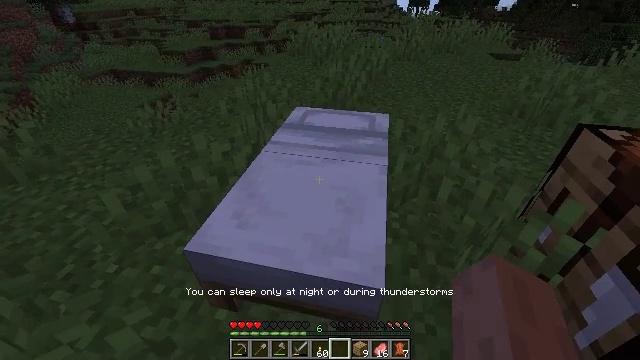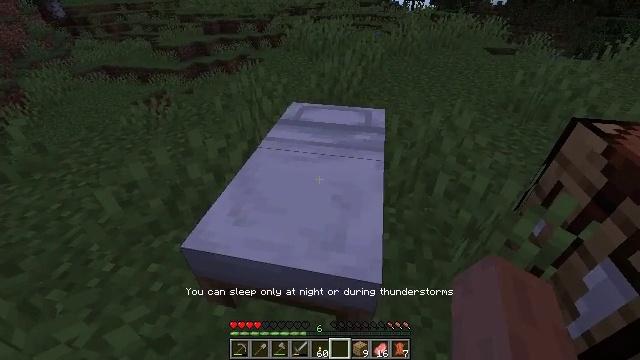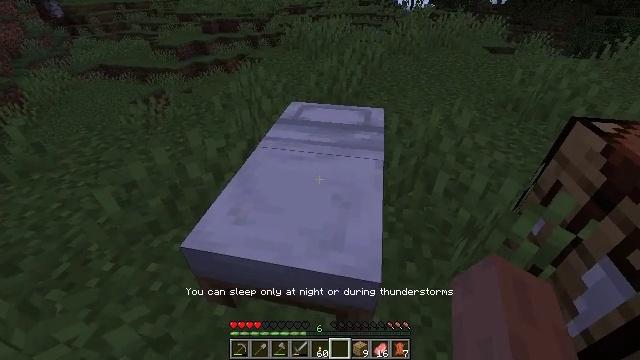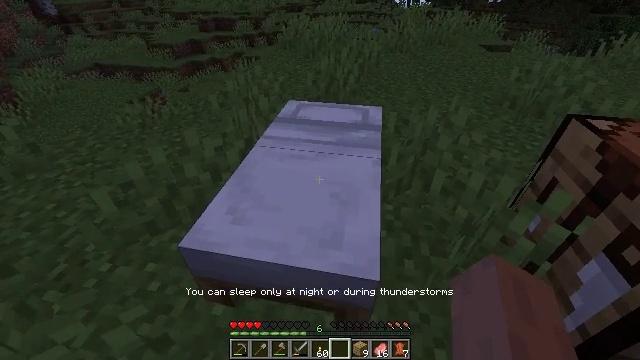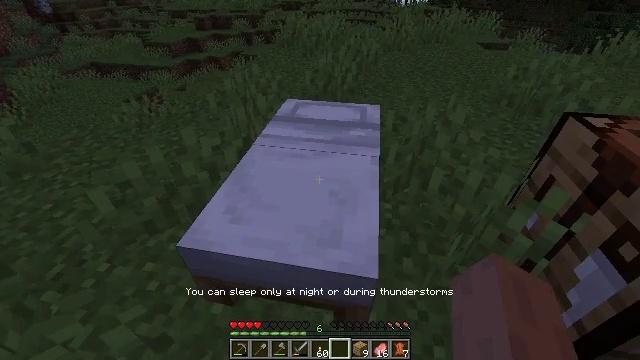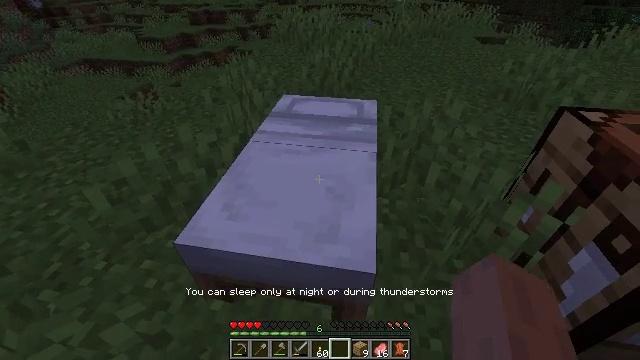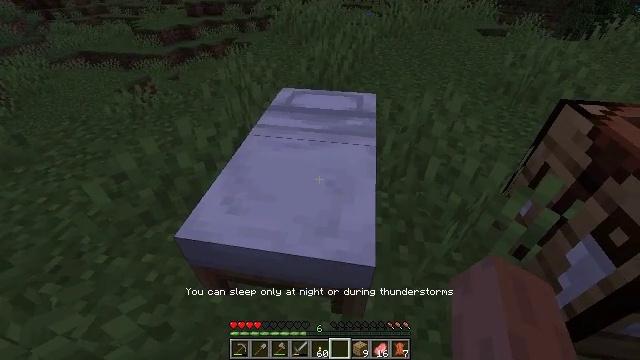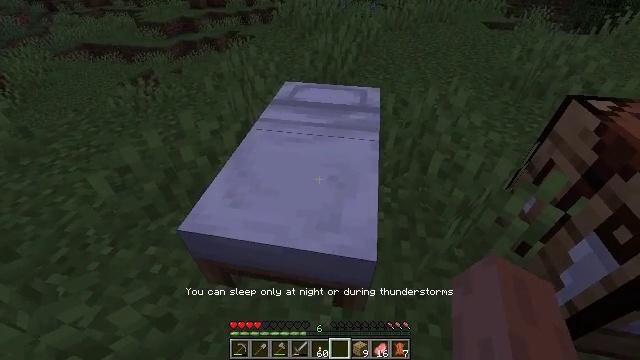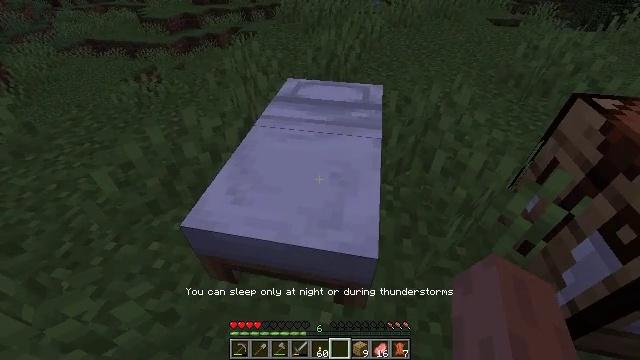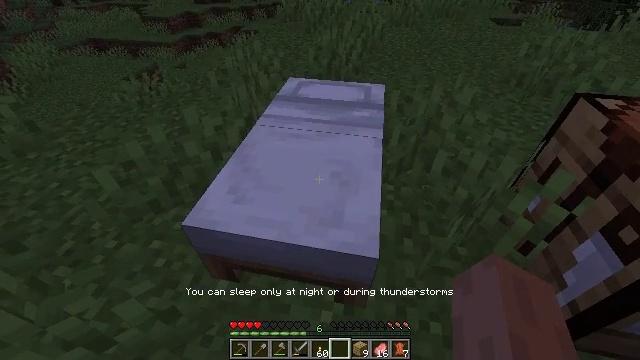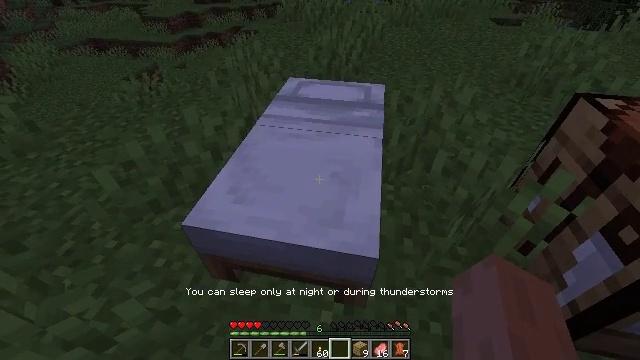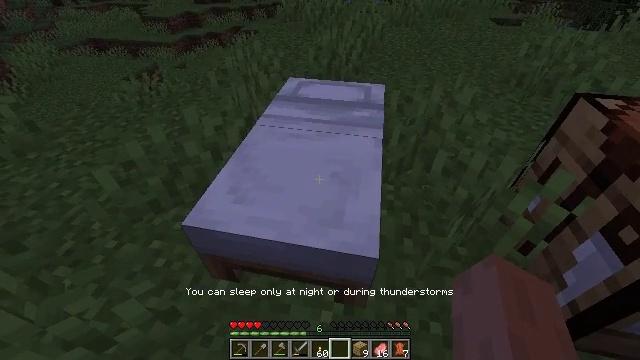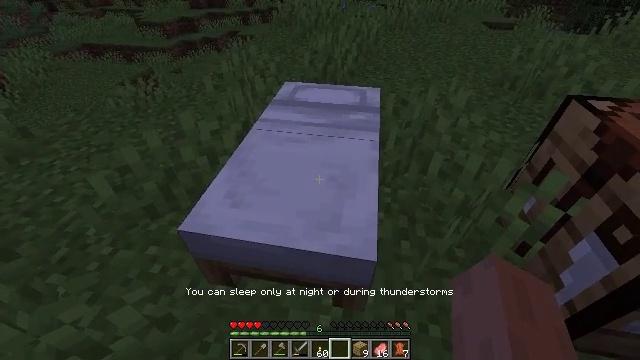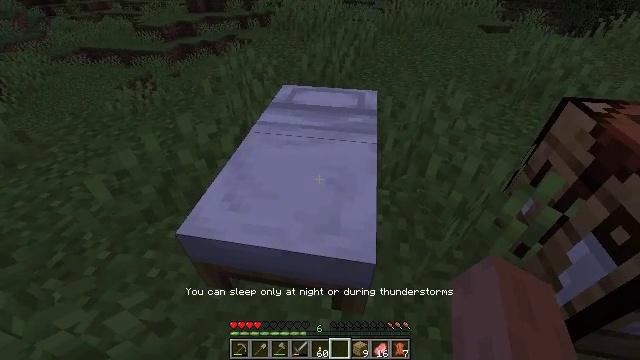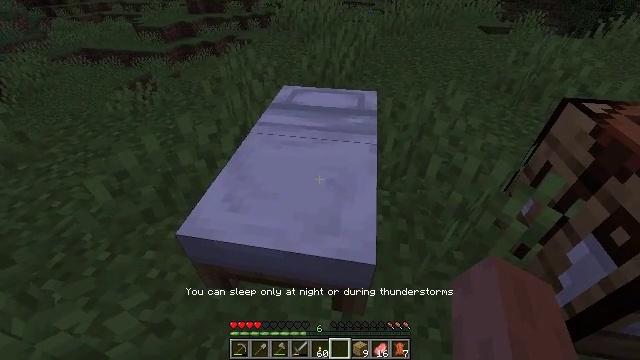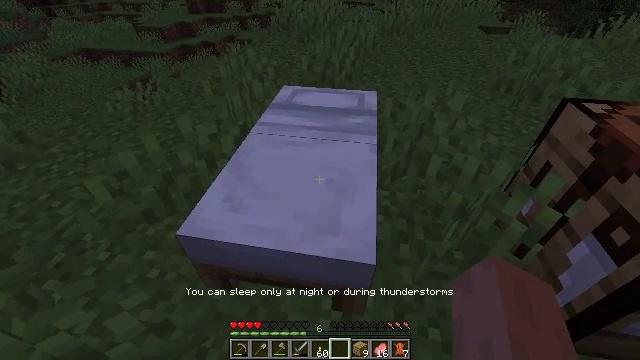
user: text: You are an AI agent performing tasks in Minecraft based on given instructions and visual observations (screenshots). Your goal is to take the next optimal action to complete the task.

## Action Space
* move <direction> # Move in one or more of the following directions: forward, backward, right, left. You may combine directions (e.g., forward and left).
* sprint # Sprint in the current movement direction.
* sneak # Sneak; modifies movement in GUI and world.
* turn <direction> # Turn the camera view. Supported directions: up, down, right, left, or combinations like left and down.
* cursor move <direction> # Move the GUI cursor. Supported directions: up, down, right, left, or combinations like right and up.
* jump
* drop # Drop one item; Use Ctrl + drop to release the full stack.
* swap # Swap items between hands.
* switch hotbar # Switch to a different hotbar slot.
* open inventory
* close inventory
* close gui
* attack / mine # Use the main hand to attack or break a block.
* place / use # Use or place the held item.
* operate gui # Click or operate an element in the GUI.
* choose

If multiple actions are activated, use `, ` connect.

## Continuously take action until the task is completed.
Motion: motion action
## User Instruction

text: Mine the white bed.
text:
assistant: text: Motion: no_op
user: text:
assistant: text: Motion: no_op
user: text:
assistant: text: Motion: no_op
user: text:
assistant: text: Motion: no_op
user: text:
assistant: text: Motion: no_op
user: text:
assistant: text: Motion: turn down
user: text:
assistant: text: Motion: turn down
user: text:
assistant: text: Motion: no_op
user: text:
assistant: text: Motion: no_op
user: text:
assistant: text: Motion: no_op
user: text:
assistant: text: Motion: no_op
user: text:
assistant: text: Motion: no_op
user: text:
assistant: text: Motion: no_op
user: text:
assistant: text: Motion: use / place
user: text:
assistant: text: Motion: use / place
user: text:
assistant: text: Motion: use / place
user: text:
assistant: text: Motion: turn up
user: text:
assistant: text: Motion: move left
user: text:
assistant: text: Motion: move left, use / place
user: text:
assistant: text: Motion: move left, turn right, use / place
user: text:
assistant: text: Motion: turn right
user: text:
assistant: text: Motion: turn right
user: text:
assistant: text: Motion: turn right, use / place
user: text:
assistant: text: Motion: use / place
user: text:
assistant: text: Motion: use / place
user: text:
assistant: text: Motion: turn right
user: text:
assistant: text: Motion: turn right
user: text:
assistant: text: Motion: use / place
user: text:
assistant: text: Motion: use / place
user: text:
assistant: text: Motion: use / place